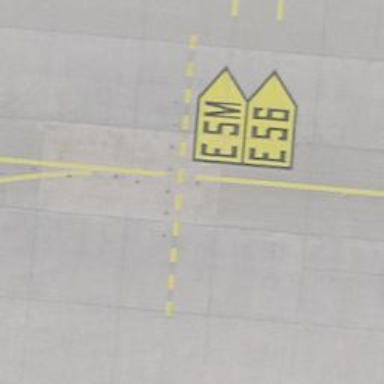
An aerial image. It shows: Image of taxiway at airport.